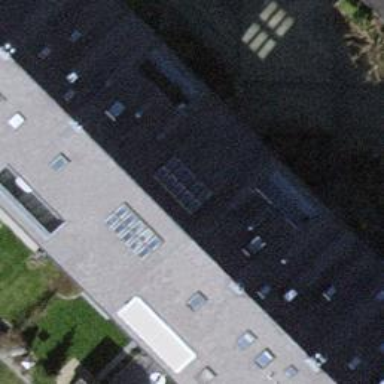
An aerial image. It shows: Terrace building.